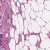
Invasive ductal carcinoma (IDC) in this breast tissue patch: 1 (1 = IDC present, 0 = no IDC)